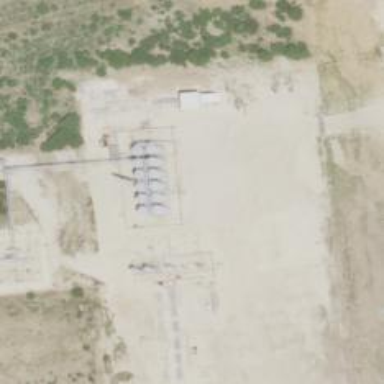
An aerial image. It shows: Industrial area dedicated to gas production. The substation is for field gathering.